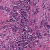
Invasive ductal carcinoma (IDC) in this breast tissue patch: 1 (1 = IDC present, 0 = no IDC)